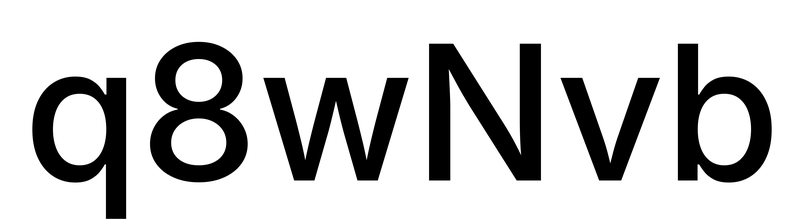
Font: Inter_Medium